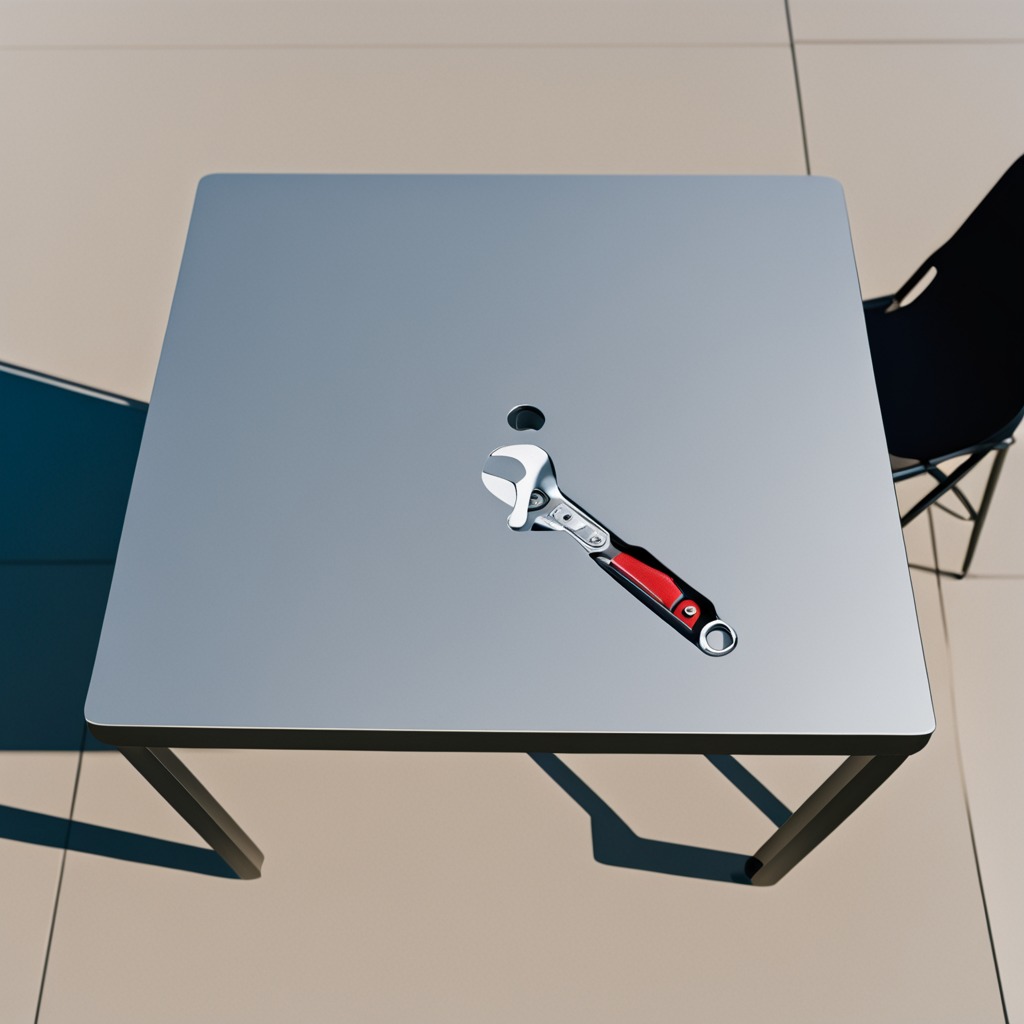
An wrench is lying on the utility table in a temporary outdoor tool station.